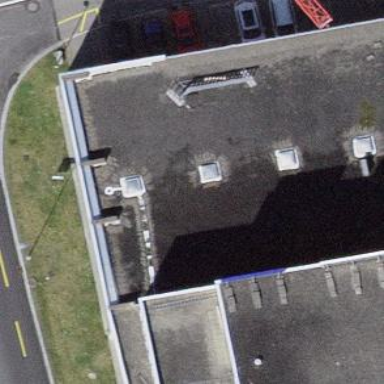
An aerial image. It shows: Commercial building.